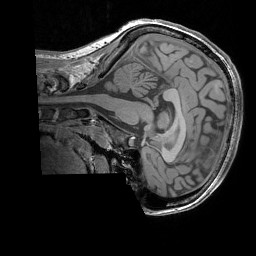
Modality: T1w
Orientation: sagittal
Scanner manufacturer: siemens
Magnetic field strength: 3 T
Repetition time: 1.83 s
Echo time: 0.00303 s